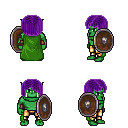
a pixel art fantasy rpg character, male body template, orc, green skin, green cape, gold greaves, purple pageboy hairstyle, cloth bracers, shield, four views (front, back, left, right), 2x2 character sprite sheet, small pixel art, hard edges, no anti-aliasing